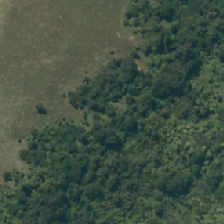
Land cover: broadleaved_indigenous_hardwood